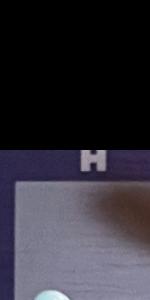
Label: Empty